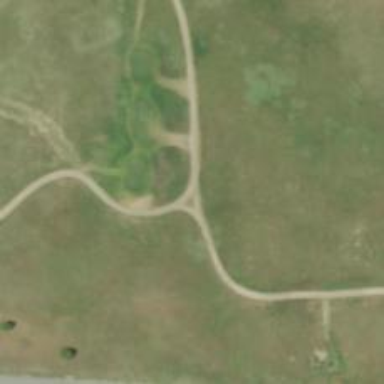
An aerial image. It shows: Path for both road and golf.